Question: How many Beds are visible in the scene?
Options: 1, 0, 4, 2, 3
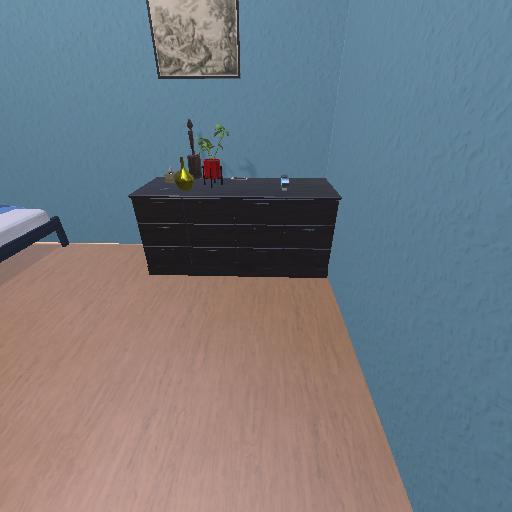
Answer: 1